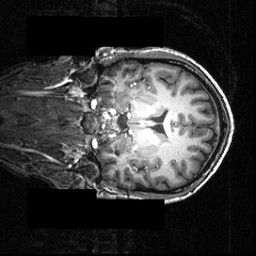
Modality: T1w
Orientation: coronal
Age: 26
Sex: male
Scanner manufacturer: siemens
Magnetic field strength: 3.951 T
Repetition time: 1.5 s
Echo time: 0.00335 s